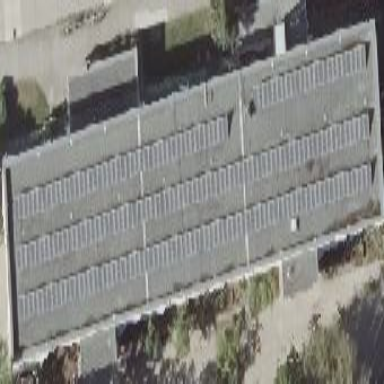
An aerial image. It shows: Kindergarten building.